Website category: jobs
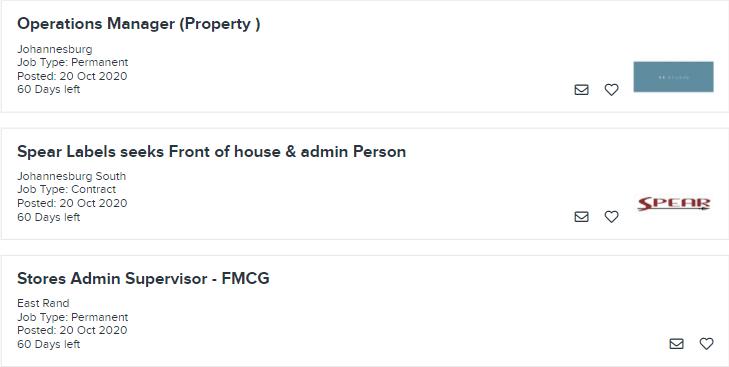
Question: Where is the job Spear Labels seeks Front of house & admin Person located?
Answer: Johannesburg South

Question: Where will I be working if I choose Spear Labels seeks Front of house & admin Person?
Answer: Johannesburg South

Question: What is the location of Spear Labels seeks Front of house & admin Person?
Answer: Johannesburg South

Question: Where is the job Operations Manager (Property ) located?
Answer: Johannesburg

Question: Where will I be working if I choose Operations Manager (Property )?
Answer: Johannesburg

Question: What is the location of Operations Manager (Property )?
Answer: Johannesburg

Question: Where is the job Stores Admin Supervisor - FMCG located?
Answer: East Rand

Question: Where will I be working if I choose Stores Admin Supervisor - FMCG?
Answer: East Rand

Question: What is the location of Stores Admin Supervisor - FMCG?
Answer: East Rand

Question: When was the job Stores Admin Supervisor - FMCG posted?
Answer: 20 Oct 2020

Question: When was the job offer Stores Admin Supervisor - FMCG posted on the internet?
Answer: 20 Oct 2020

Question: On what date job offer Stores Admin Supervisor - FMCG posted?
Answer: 20 Oct 2020

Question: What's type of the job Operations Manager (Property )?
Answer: Job Type: Permanent

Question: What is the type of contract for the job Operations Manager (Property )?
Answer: Job Type: Permanent

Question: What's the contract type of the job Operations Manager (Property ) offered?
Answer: Job Type: Permanent

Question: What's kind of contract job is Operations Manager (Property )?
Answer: Job Type: Permanent

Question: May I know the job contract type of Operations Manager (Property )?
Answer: Job Type: Permanent

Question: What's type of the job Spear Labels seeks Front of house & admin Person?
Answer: Job Type: Contract

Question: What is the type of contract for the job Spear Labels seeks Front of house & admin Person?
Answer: Job Type: Contract

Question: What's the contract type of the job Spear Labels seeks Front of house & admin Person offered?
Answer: Job Type: Contract

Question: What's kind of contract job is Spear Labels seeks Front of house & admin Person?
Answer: Job Type: Contract

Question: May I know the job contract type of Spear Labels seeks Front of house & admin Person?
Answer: Job Type: Contract

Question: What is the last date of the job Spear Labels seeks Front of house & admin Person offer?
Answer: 60 Days left

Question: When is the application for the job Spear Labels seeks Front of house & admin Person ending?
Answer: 60 Days left

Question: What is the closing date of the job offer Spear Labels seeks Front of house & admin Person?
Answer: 60 Days left

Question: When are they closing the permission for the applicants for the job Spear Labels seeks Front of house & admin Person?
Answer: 60 Days left

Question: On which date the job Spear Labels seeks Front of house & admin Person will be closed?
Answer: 60 Days left

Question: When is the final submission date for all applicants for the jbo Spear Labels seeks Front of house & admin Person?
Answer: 60 Days left

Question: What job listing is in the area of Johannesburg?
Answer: Operations Manager (Property )

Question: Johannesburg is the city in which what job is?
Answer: Operations Manager (Property )

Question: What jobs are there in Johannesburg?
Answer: Operations Manager (Property )

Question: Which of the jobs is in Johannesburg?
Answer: Operations Manager (Property )

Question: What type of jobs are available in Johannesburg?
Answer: Operations Manager (Property )

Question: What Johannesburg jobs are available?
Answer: Operations Manager (Property )

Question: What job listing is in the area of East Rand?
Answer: Stores Admin Supervisor - FMCG

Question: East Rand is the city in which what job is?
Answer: Stores Admin Supervisor - FMCG

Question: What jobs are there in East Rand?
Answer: Stores Admin Supervisor - FMCG

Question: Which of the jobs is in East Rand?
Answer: Stores Admin Supervisor - FMCG

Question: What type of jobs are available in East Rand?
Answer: Stores Admin Supervisor - FMCG

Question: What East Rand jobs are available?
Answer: Stores Admin Supervisor - FMCG

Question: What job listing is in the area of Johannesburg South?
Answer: Spear Labels seeks Front of house & admin Person

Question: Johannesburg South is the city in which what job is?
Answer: Spear Labels seeks Front of house & admin Person

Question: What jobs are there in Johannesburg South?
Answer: Spear Labels seeks Front of house & admin Person

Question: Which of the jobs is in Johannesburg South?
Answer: Spear Labels seeks Front of house & admin Person

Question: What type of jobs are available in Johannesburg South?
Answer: Spear Labels seeks Front of house & admin Person

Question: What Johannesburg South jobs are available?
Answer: Spear Labels seeks Front of house & admin Person